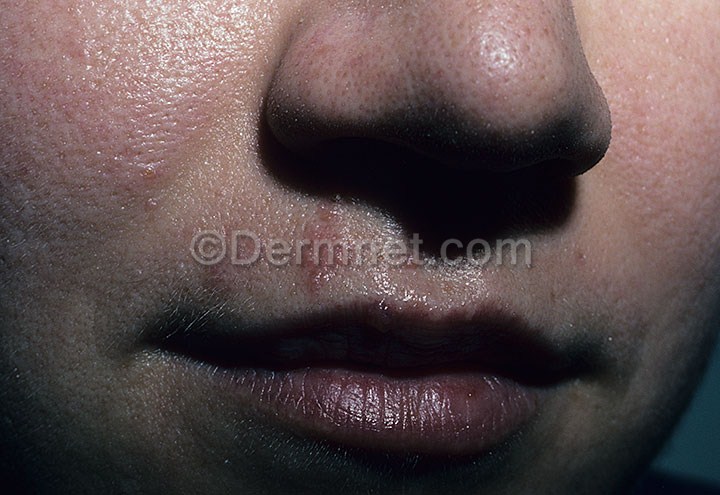
Disease: Warts Molluscum and other Viral Infections